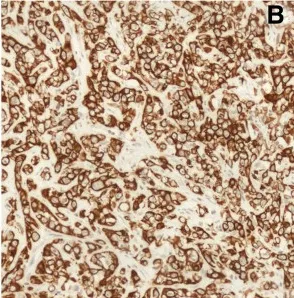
Histologic specimen of splenic metastasis. ; immunohistochemical staining demonstrated positivity for cytokeratin 7.
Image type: pathology (immunostaining)